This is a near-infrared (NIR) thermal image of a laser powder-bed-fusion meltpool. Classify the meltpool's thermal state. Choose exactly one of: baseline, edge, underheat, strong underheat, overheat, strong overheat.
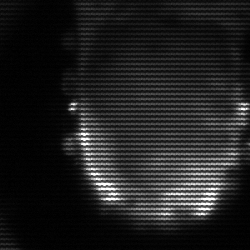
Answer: baseline